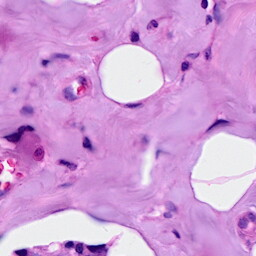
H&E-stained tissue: Breast